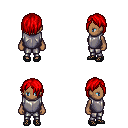
a pixel art fantasy rpg character, female body template, human, dark skin, steel chest armor, metal pants, red bangs hairstyle, ghillies, four views (front, back, left, right), 2x2 character sprite sheet, small pixel art, hard edges, no anti-aliasing